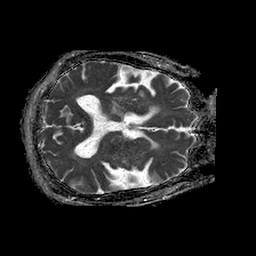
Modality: ADC
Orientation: axial
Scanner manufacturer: philips
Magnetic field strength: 1.5 T
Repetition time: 4.6 s
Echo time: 0.08517 s